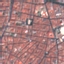
Land use / land cover: Residential